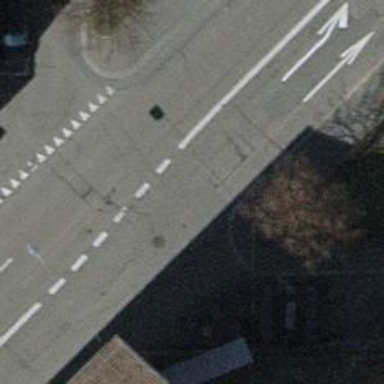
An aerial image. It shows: Kerb serving as barrier.